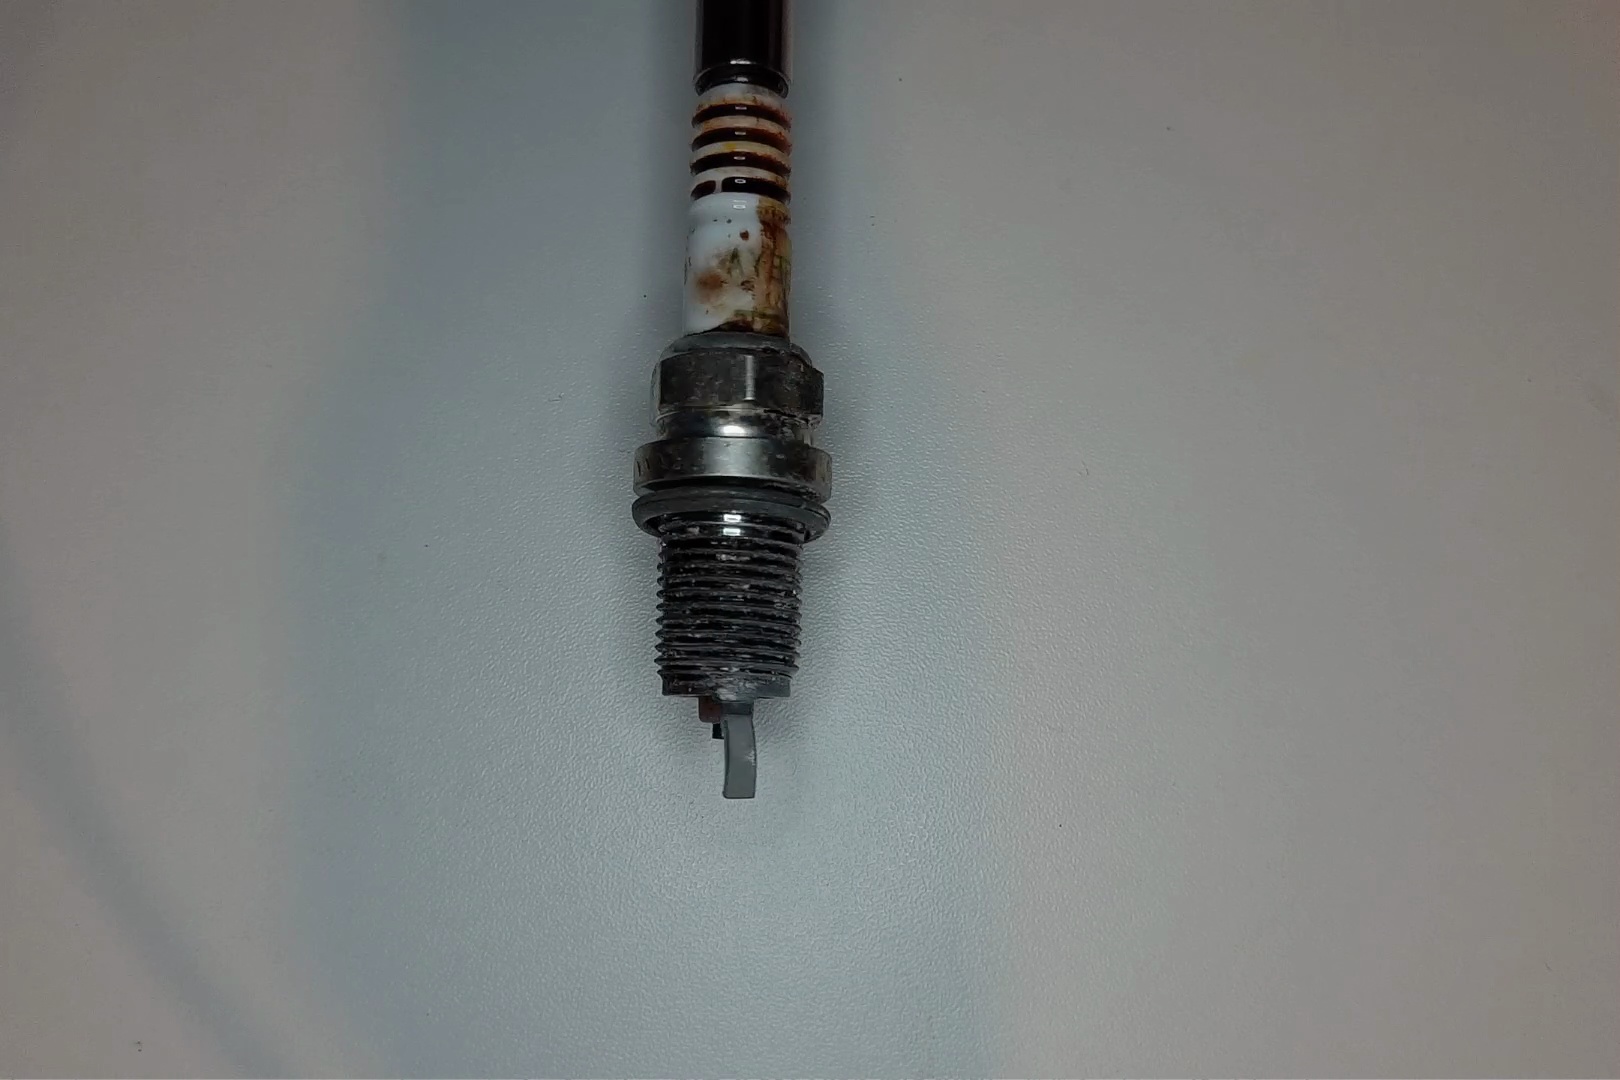
Label: anomaly